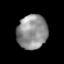
Tissue: prostate
Cell type: T cells
Senescence score: 0.2765
Nuclear area (px): 1008
Mean DAPI intensity: 144.429